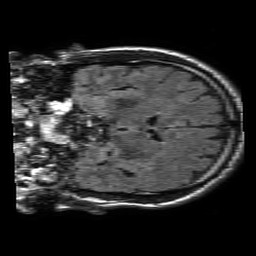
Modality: FLAIR
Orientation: coronal
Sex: male
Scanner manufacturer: philips
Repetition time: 11 s
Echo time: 0.125 s